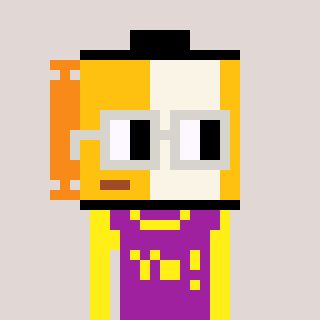
a pixel art character with square light gray glasses, a film roll-shaped head and a magenta-colored body on a warm background